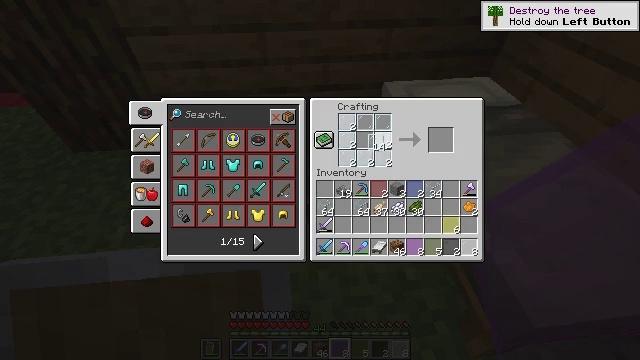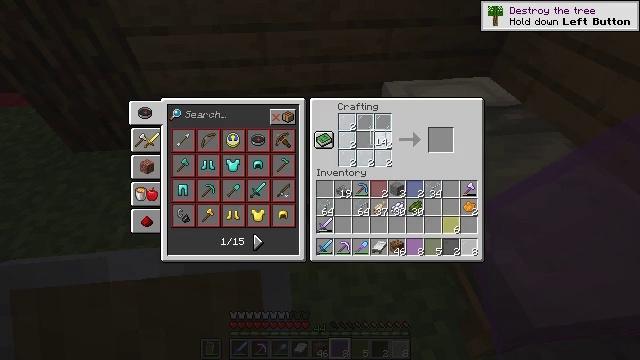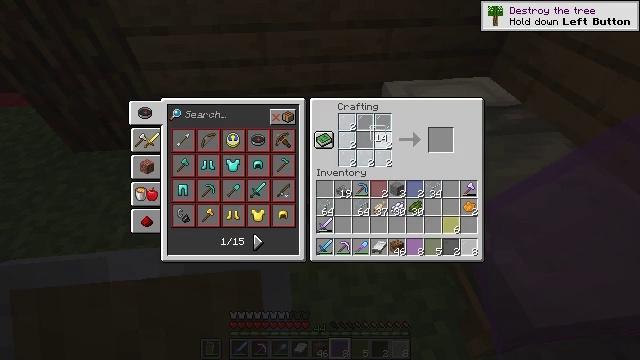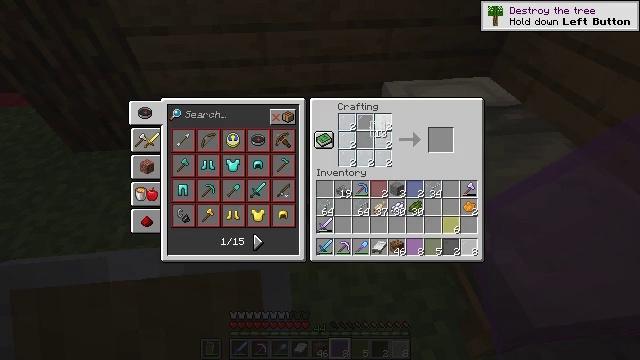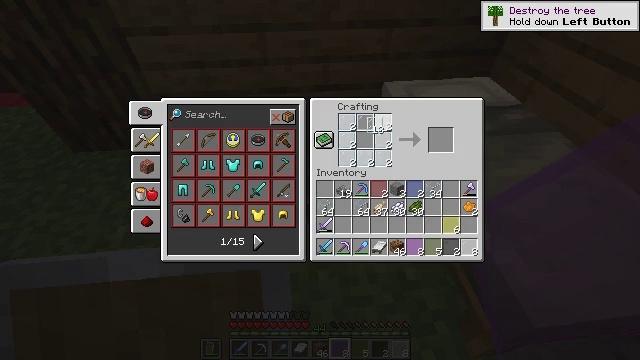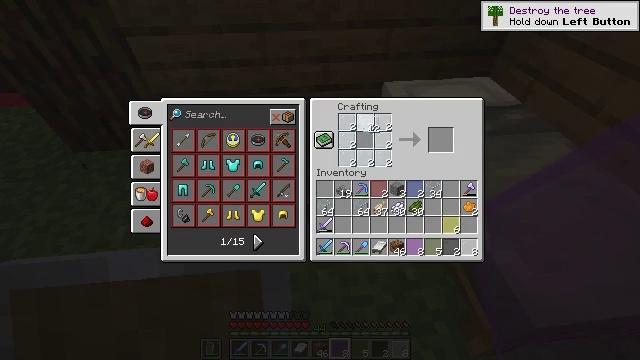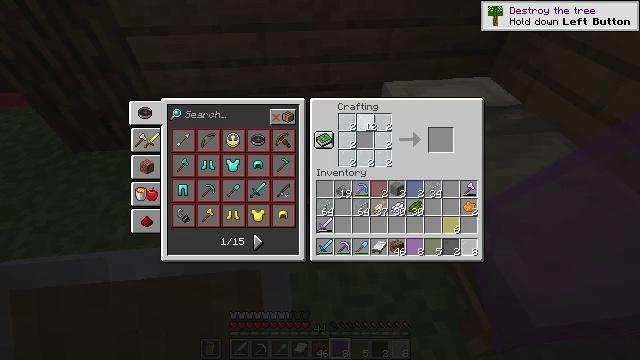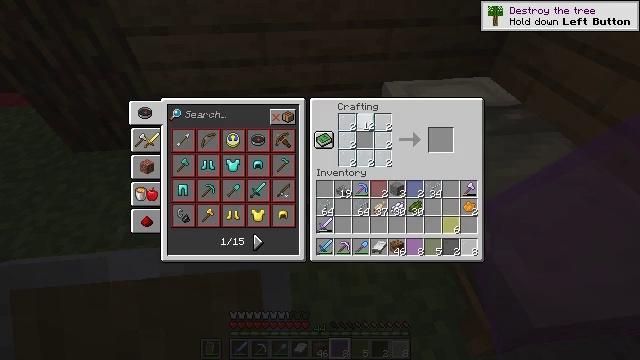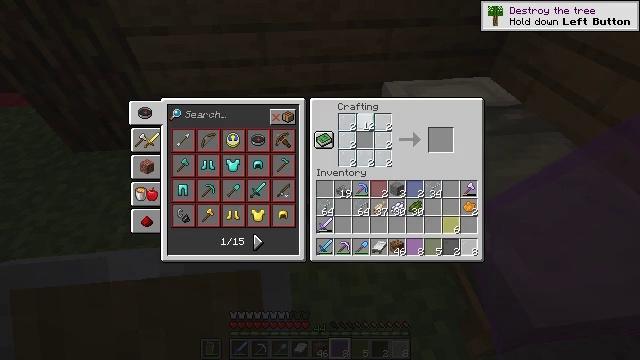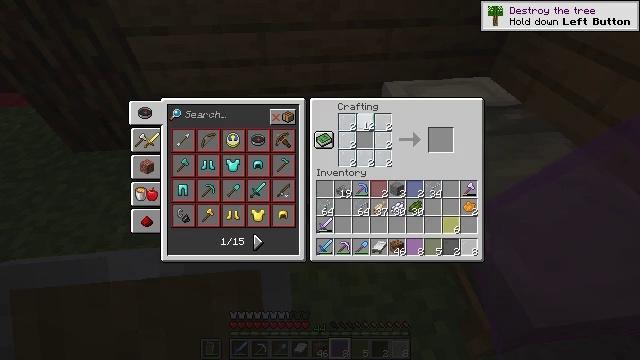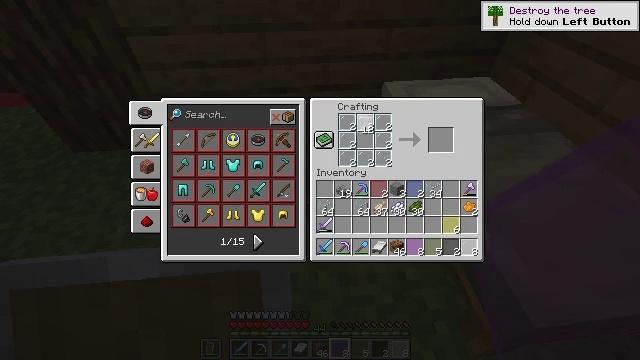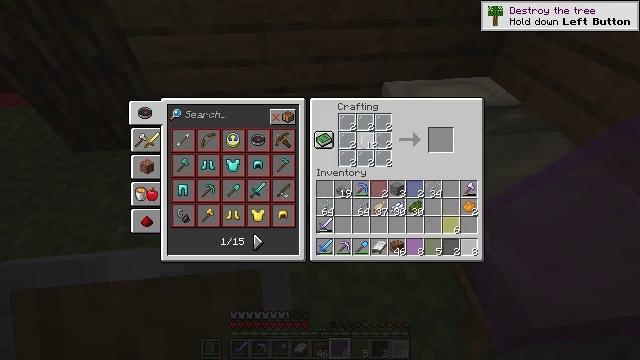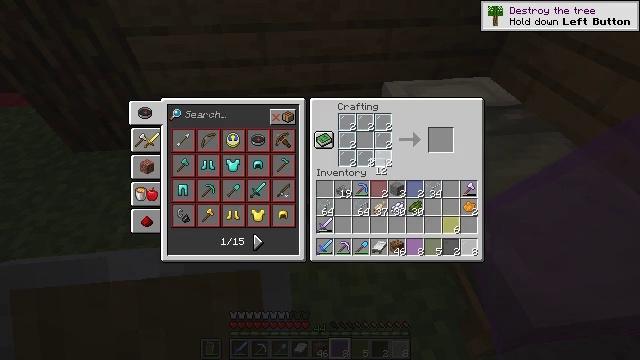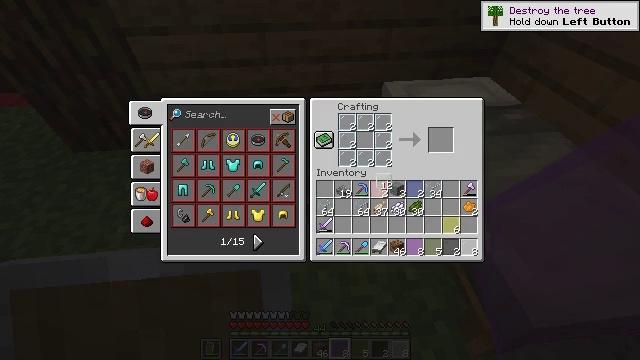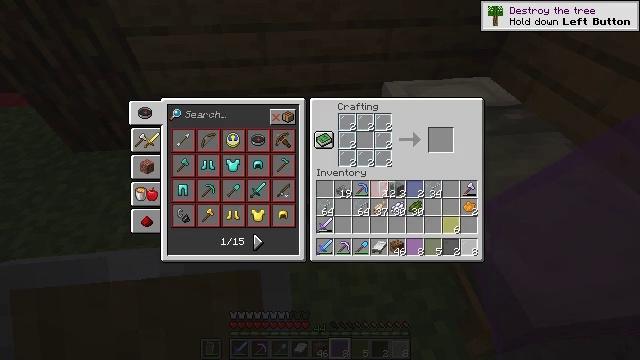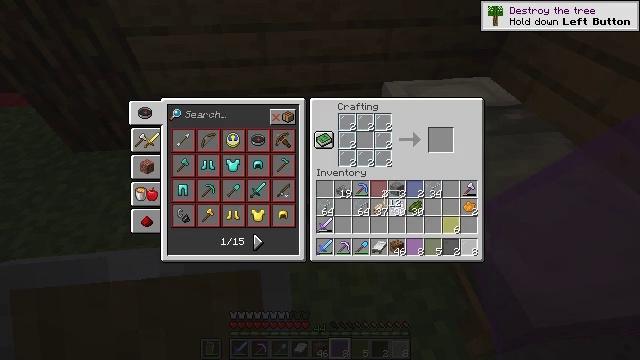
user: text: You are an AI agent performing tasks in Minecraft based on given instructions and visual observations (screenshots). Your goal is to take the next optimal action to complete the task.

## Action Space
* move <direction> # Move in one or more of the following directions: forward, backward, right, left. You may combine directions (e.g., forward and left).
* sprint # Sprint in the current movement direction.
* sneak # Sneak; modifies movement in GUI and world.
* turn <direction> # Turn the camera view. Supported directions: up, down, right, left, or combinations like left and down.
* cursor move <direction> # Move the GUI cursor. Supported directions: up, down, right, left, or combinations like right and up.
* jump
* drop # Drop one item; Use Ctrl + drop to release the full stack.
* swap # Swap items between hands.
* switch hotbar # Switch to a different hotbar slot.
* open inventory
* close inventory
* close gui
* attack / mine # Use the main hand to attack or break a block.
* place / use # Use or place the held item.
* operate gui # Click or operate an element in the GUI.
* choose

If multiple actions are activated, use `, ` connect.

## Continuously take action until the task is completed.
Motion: motion action
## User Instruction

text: Turn orange stained glass into panes through crafting.
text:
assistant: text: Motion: choose
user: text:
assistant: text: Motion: choose
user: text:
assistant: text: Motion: choose
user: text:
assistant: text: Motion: choose
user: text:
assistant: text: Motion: choose
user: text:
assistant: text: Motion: choose
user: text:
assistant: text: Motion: choose
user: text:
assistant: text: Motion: choose
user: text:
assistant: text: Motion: choose
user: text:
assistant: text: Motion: no_op
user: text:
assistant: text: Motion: cursor move down
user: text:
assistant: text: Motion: cursor move right and down
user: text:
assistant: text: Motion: cursor move down
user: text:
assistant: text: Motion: cursor move down
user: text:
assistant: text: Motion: cursor move down
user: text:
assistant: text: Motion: cursor move down
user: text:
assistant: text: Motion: cursor move down
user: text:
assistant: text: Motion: no_op
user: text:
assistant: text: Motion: no_op
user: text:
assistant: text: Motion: operate gui
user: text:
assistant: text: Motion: operate gui
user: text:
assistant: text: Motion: no_op
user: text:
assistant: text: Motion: no_op
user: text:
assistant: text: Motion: no_op
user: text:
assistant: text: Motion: no_op
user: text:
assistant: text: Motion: no_op
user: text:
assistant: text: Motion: no_op
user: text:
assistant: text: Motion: no_op
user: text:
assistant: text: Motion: no_op
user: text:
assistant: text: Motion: no_op